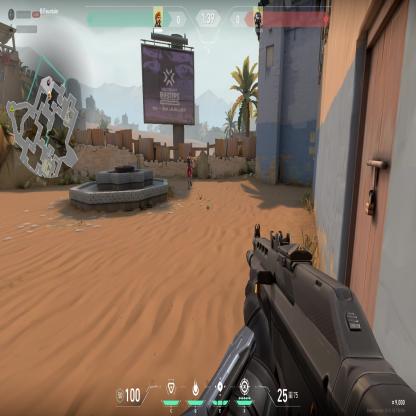
Label: enemy